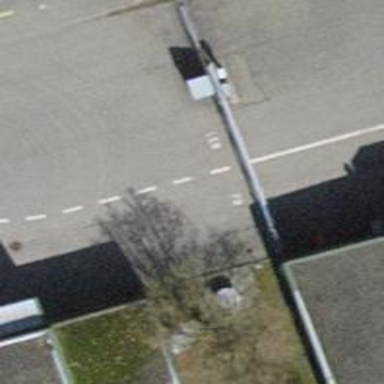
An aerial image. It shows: Gate.